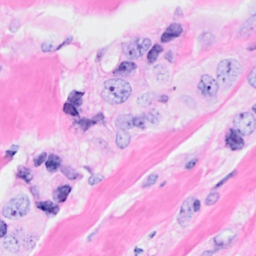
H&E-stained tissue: Breast